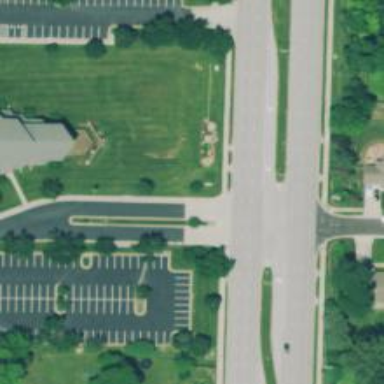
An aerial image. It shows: Road with dash markings.